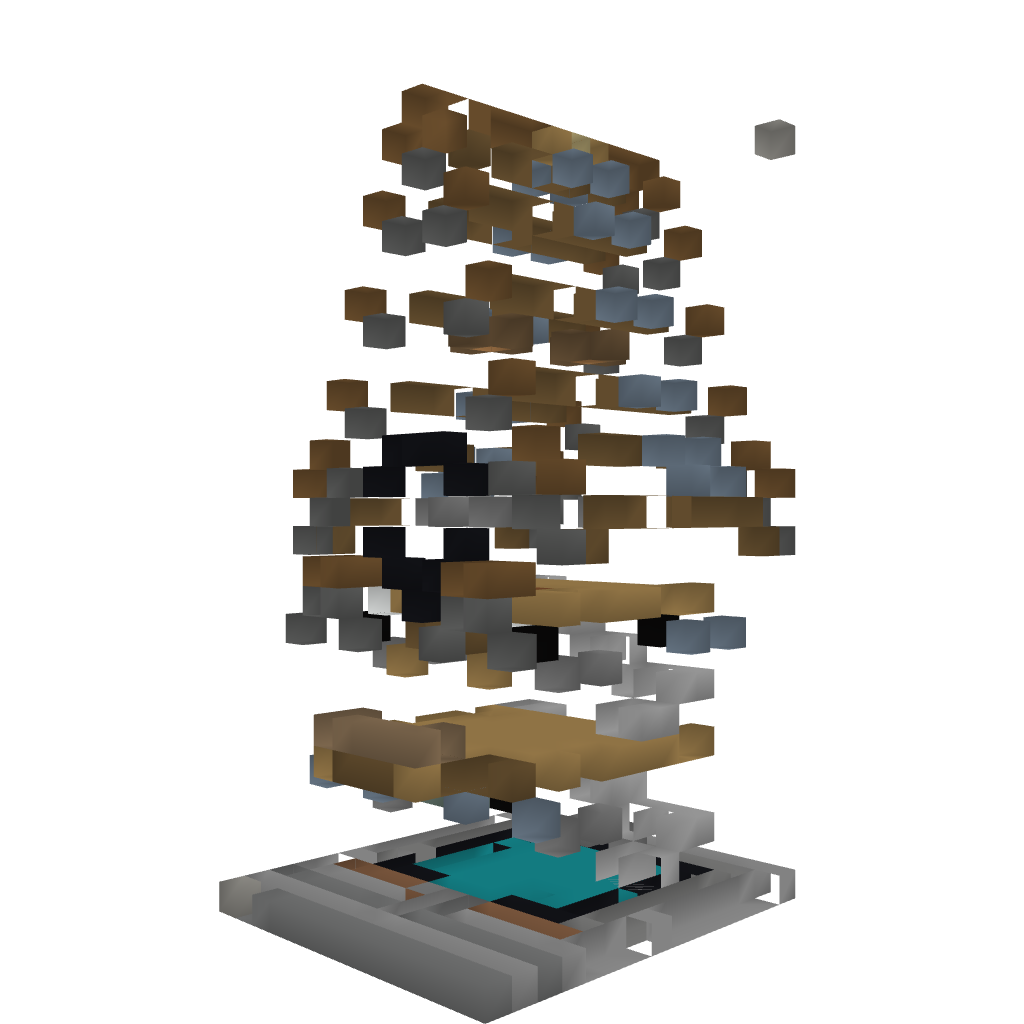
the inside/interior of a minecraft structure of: Pretty Little Shop